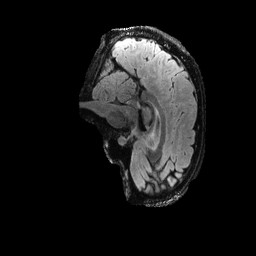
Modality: FLAIR
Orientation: sagittal
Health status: ill
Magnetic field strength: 3 T